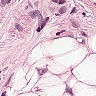
Metastatic tissue present: yes